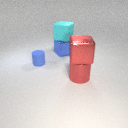
small blue rubber cylinder behind large red metal cylinder